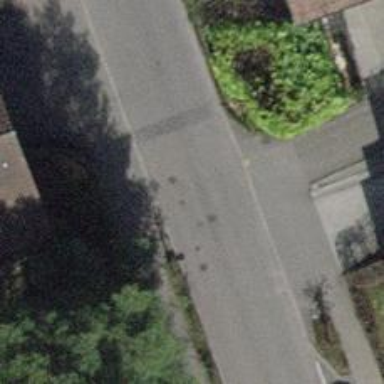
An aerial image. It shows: Residential road with separate sidewalk.